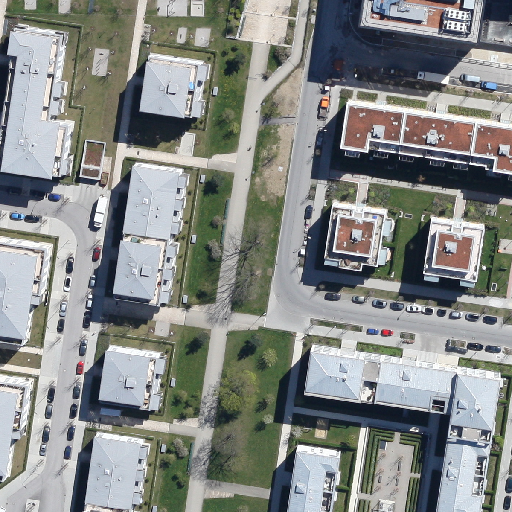
Referring expression: heavy-duty vehicle driving on the road